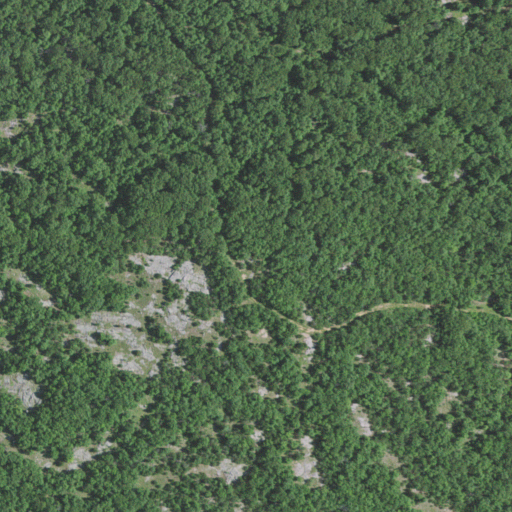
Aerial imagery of mountain in Missouri named Middle Mountain containing only deciduous forest